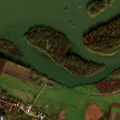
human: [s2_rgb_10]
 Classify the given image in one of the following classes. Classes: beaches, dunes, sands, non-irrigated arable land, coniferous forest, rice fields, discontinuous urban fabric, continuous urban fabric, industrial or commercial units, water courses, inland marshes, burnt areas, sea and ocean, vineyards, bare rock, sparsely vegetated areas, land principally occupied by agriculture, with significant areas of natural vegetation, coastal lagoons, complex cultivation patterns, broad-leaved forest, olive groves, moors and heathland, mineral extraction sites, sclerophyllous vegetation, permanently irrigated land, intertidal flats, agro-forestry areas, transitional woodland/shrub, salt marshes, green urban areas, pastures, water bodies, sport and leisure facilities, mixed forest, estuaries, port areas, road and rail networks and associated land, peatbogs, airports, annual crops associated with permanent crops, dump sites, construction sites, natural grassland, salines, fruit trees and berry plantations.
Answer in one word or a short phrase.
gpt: discontinuous urban fabric, non-irrigated arable land, complex cultivation patterns, transitional woodland/shrub, inland marshes, water courses